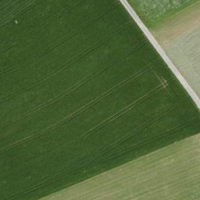
EUNIS habitat code: 52
Species observed at this site:
Corylus avellana